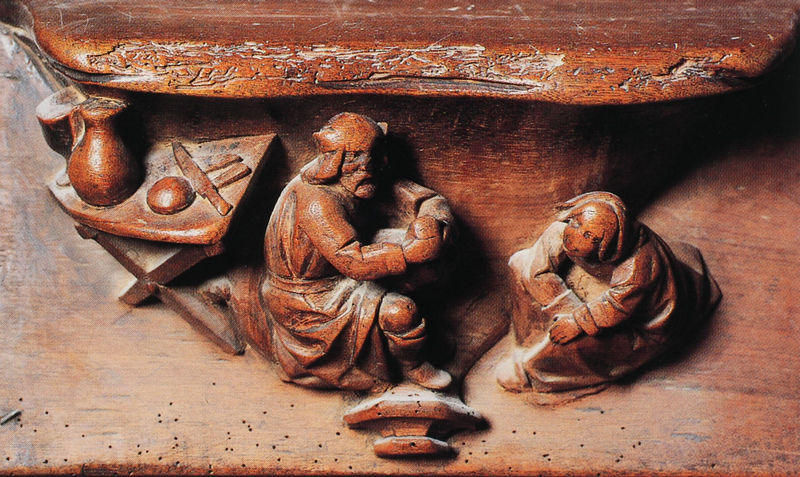
Titel: Sillería del Coral; Chorgestühl, Miserikordie
Künstler: Juan de Bruselas
Institution: Zamora, Heilige Kathedrale
Schlagwörter: mann, sitzen, braun, frau, holz, hut, tisch, gespräch, bart, mütze, arm, arme, messer, sockel, gewand, mantel, kanne, krug, beine, relief, bein, hocke, sitz, hocker, figuren, essen, wein, gestühl, verzierung, brot, plastik, knie, mahlzeit, löcher, schnitzerei, mittelalter, unter, skultpur, schnitzkunst, chorgestühl, wurmlöcher, holzschnitzerei, teilen, bort, üte, holzschnitz, brotzeitmesser, misiericordia